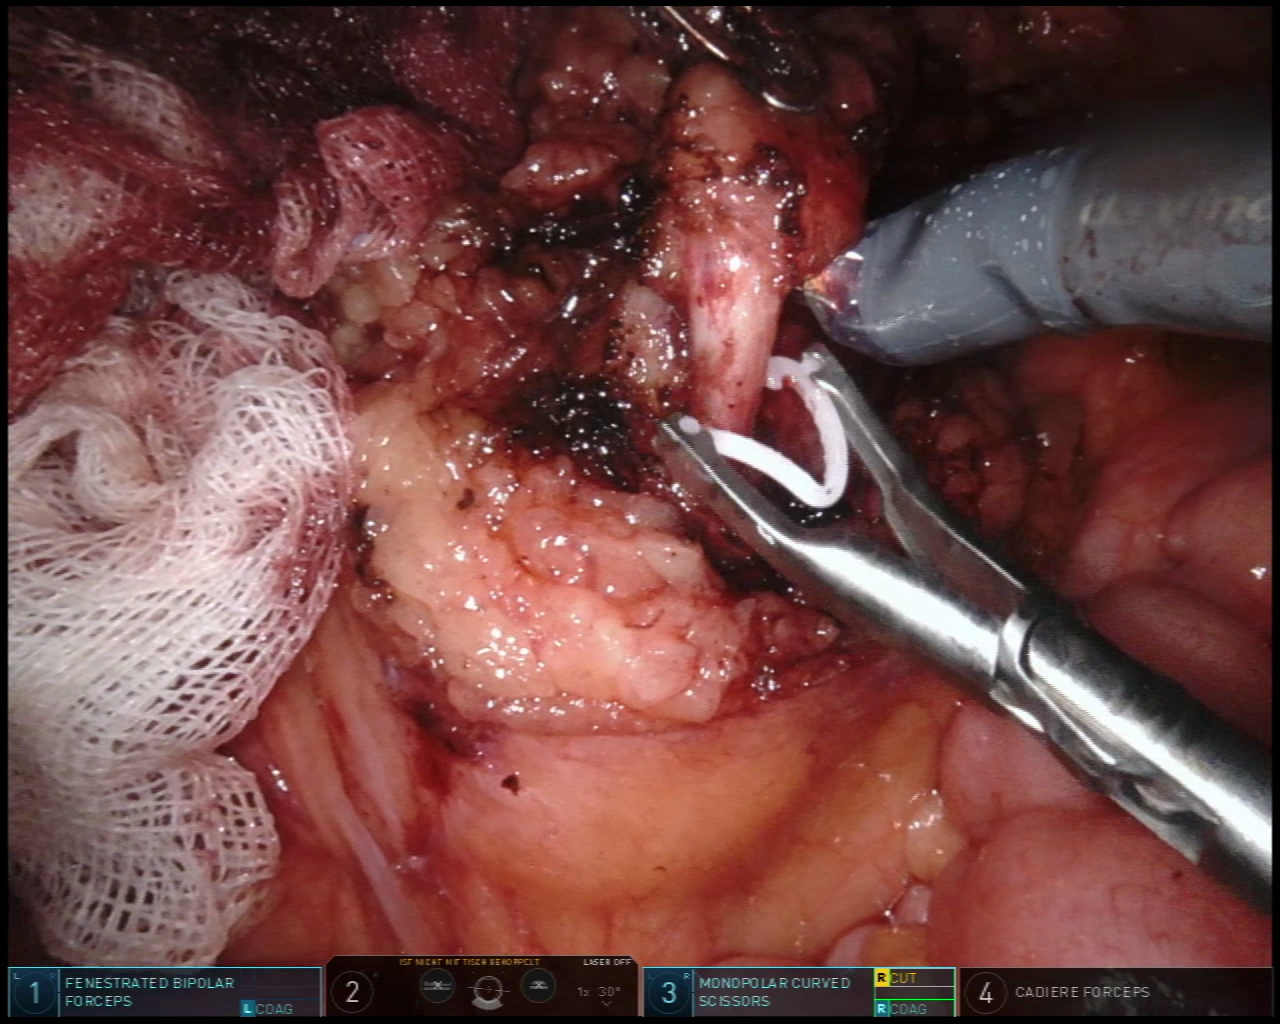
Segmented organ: inferior_mesenteric_artery
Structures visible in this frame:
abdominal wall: no
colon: no
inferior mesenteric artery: yes
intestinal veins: no
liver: no
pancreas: no
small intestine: yes
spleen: no
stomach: no
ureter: no
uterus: no
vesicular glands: no